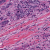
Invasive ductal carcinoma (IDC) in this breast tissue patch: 0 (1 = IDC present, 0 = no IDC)